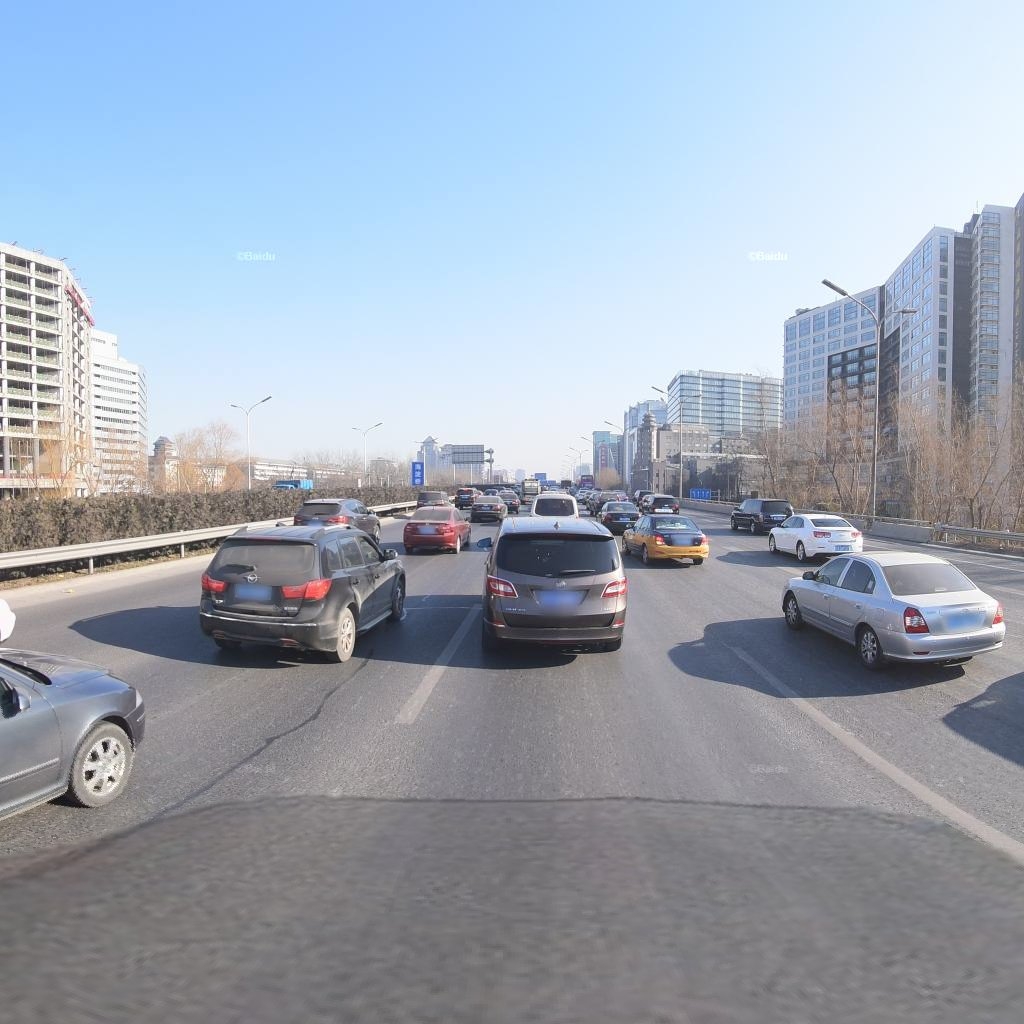
Region: Haidian
Road damage annotations: longitudinal patch, transverse patch